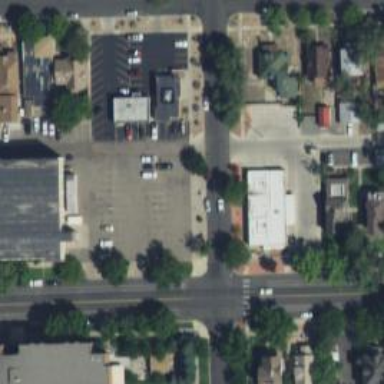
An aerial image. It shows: Parking space is available.